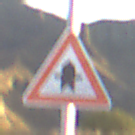
Verkehrszeichen: Vorfahrt
Umgebung: Outdoor, Nature
Tageszeit: SunriseSunset
Wetter: PartlyCloudy
Licht: Natural
Jahreszeit: NotSpecified
Kontrast: HighContrast